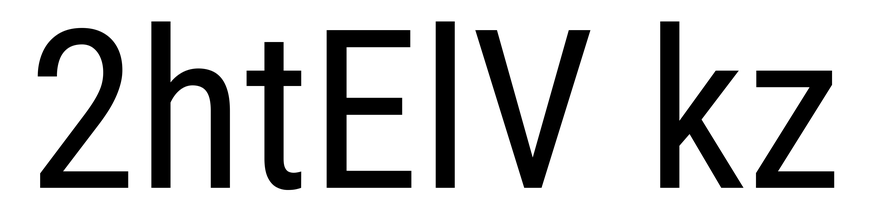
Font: Roboto_Condensed_Regular